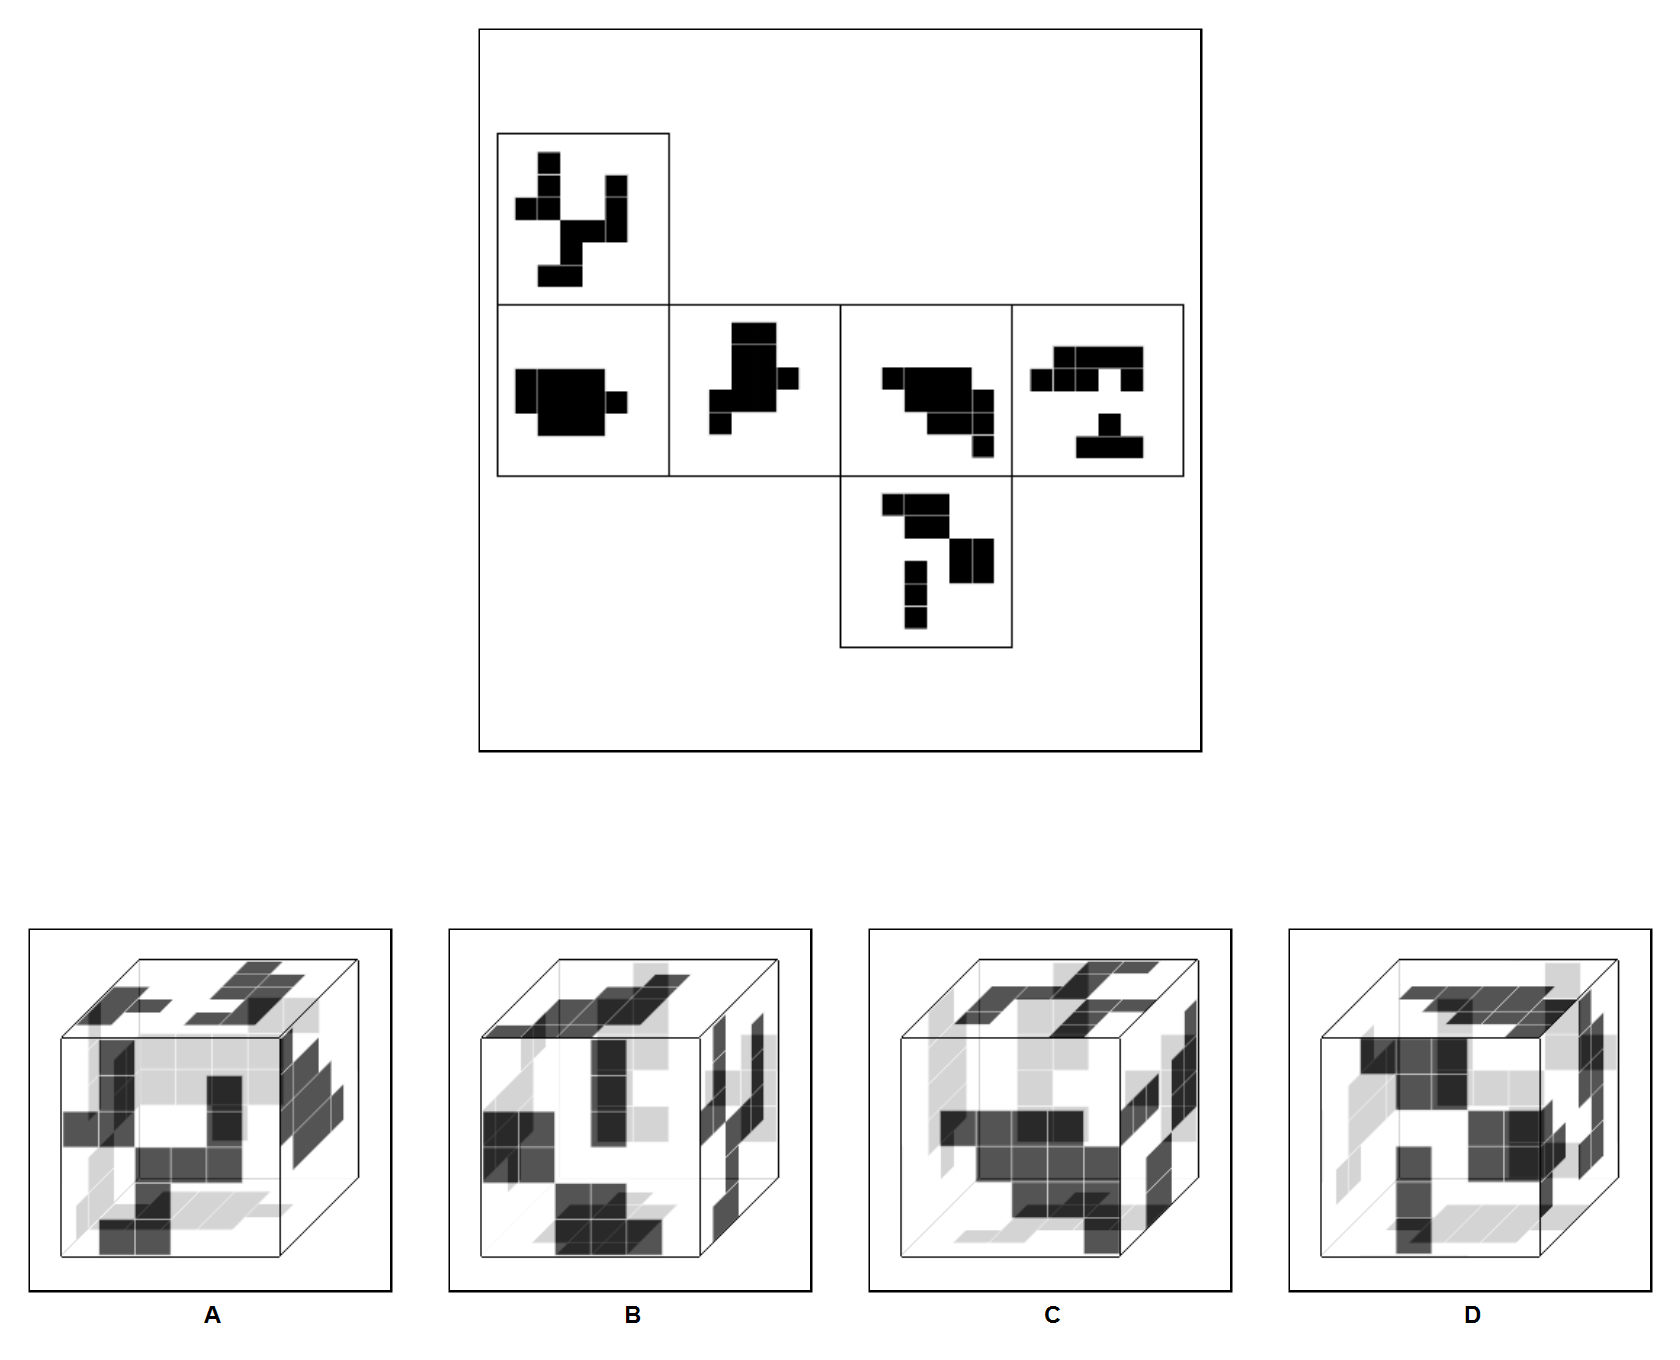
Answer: D